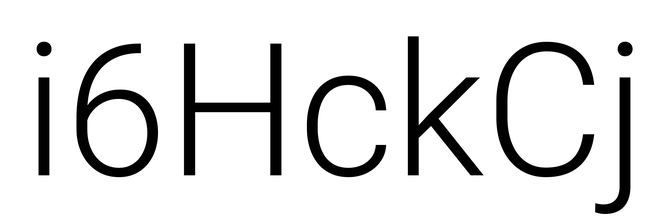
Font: Roboto_Light